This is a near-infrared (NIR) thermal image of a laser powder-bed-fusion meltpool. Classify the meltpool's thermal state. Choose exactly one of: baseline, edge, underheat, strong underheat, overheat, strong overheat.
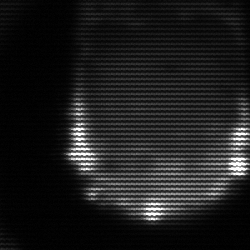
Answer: edge